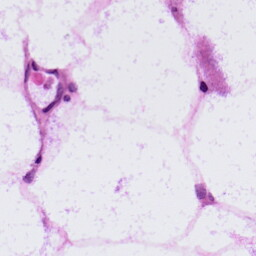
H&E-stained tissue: LymphNode